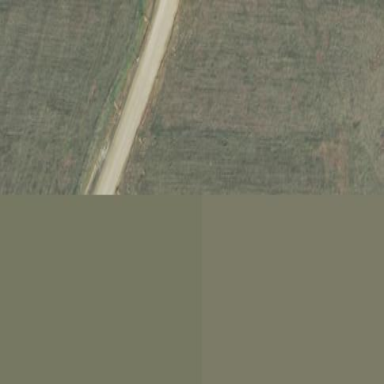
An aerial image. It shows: Unpaved track road.